Question: I have a question. It may be an easy one, but anyway I could not find a good idea. The question is that I have 2 python programs. First of them is giving 2 outputs, one of output is a huge list (like having thousands of another lists) and the other one is a simple csv file for the Weka. I need to store this list (first output) somehow to be able to use it as input of the other program later. I can not just send it to second program because when the first of the program is done, Weka should also produce new output for the second program. Hence, second program has to wait the outputs of first program and Weka.

The problem is that output list consists of lost of lists having numerical values. Simple example could be:
'''
list1 = [[1,5,7],[14,3,27], [19,12,0], [23,8,17], [12,7]]
'''
If I write this on a txt file, then when I try to read it, it takes all the values as string. Is there any easy and fast way (since data is big) to manage somehow taking all the values as integer? Or maybe in the first case, writing it as integer?
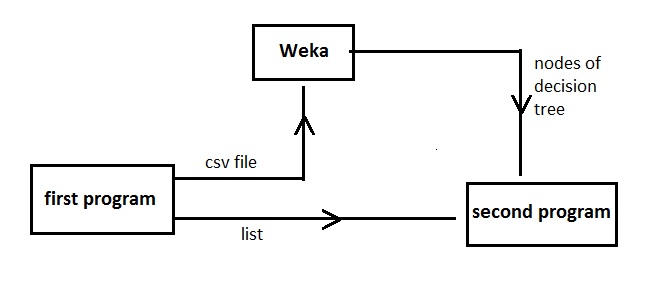
Answer: I think this is good case to use <URL>
To save data:
'''
import pickle
lst = [[1,5,7],[14,3,27], [19,12,0], [23,8,17], [12,7]]
pickle.dump(lst, open('data.pkl', 'wb'))
'''
To read data from saved file:
'''
import pickle
lst = pickle.load(open('data.pkl', 'r')
'''
From documentation:
> The pickle module implements a fundamental, but powerful algorithm for
serializing and de-serializing a Python object structure. "Pickling"
is the process whereby a Python object hierarchy is converted into a
byte stream, and "unpickling" is the inverse operation, whereby a byte
stream is converted back into an object hierarchy. Pickling (and
unpickling) is alternatively known as "serialization", "marshalling,"
[1] or "flattening", however, to avoid confusion, the terms used here
are "pickling" and "unpickling".
there's also faster <URL>:
To save data:
'''
from cPickle import Pickler
p = Pickler(open('data2.pkl', 'wb'))
p.dump(lst)
'''
To read data from saved file:
'''
from cPickle import Unpickler
up = Unpickler(open('data.pkl', 'r'))
lst = up.load()
'''